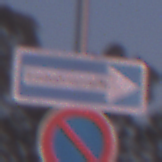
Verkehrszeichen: EinbahnstrasseRechtsweisend
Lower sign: EingeschraenktesHalteverbot
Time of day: SunriseSunset
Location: Outdoor (Nature)
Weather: Clear
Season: NotSpecified
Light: Natural